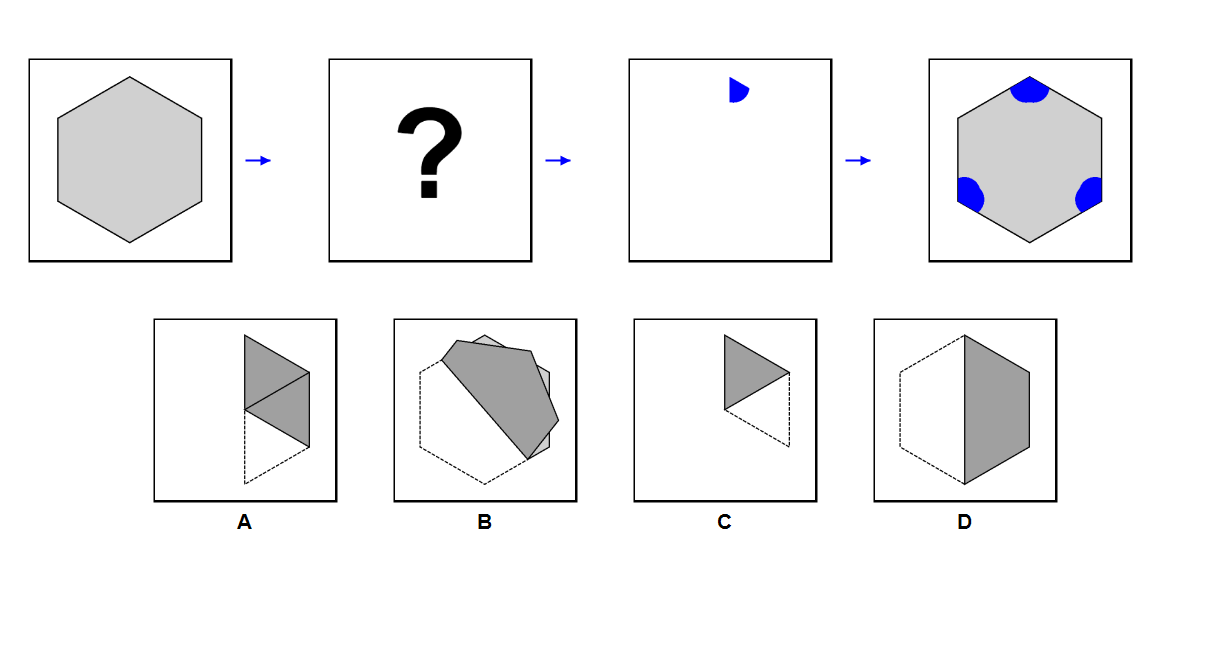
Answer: B